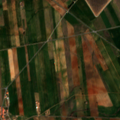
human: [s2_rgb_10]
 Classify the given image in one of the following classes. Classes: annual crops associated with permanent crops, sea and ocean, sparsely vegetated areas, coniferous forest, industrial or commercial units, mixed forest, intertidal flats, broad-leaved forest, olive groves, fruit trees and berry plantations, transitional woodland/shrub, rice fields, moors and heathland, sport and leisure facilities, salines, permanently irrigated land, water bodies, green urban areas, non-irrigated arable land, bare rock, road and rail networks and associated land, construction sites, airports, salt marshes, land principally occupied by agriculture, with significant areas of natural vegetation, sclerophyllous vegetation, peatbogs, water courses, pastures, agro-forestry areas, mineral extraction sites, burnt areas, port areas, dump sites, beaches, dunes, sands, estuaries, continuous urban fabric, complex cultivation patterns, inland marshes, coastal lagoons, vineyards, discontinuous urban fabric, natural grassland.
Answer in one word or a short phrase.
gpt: non-irrigated arable land, permanently irrigated land, olive groves